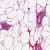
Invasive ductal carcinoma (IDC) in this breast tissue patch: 0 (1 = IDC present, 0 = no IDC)